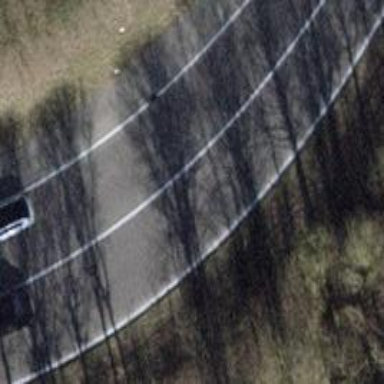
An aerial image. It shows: Primary road with asphalt surface.